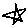
Label: star